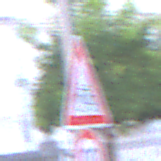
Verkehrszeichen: RadverkehrRechts
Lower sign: Geschwindigkeit90
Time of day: SunriseSunset
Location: Outdoor (Urban)
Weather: PartlyCloudy
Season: NotSpecified
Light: Natural